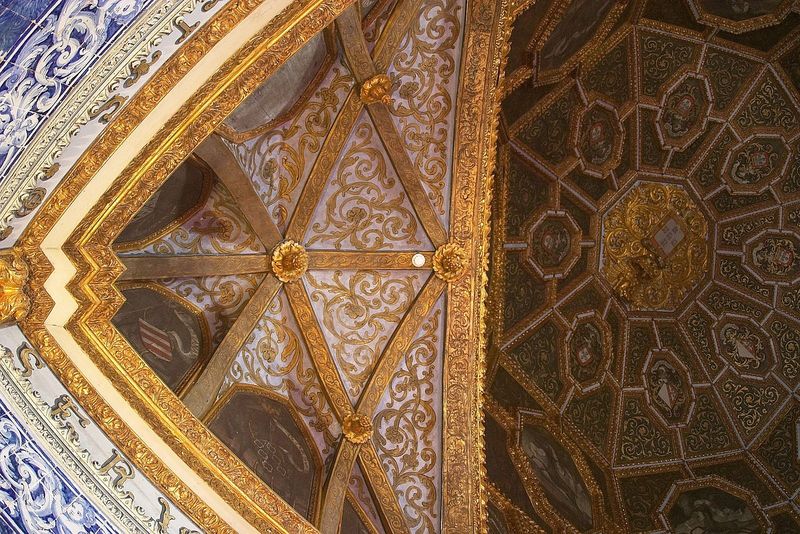
Titel: Königspalast, Paco (Palácio) Real, in Sintra
Standort: Sintra, Königspalast (EU - P - Estremadura)
Schlagwörter: blau, flügel, gelb, weiss, beige, muster, ornament, architektur, kirche, gold, decke, ornamente, gewölbe, fliesen, verziert, fries, wappen, geometrisch, gesims, christlich, kasetten, bemalung, achteck, geschmückt, blattgold, eckornament, 8